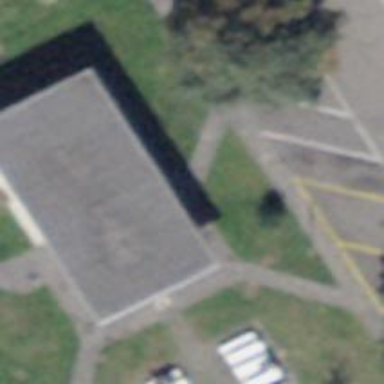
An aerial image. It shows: Toilets.